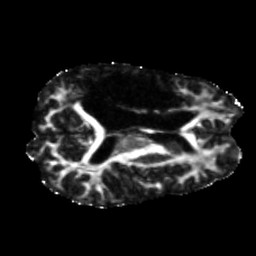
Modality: FA
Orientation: axial
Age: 41
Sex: male
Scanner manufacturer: siemens
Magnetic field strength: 3 T
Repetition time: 5.47 s
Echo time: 0.0854 s